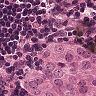
Metastatic tissue present: yes